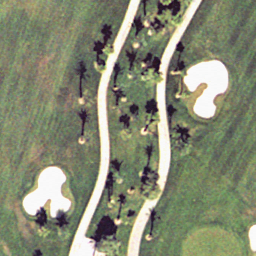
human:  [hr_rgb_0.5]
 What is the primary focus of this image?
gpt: golf course